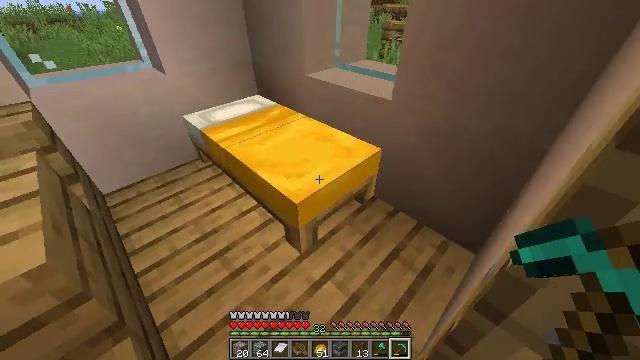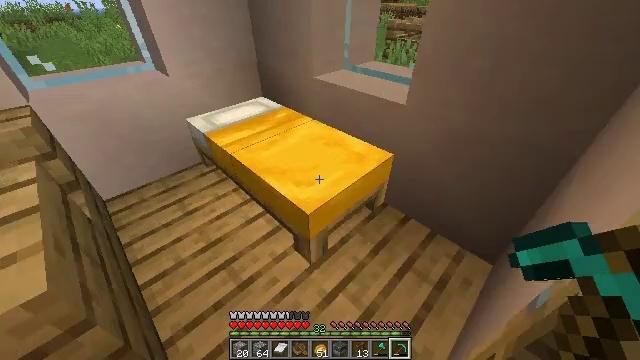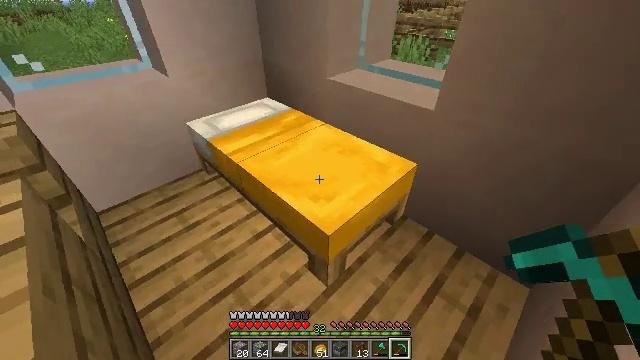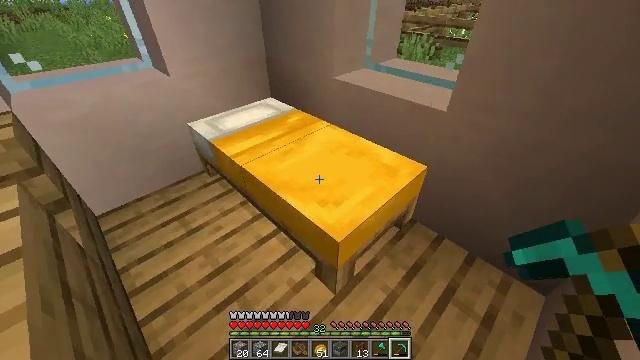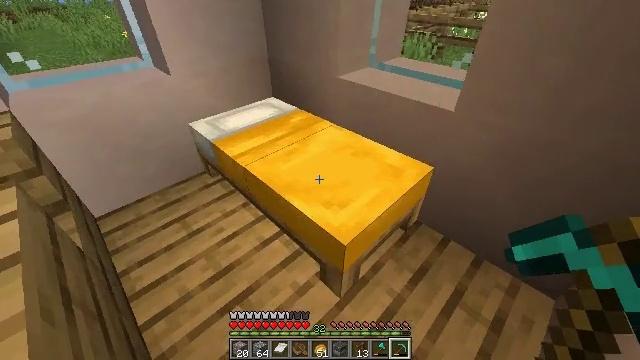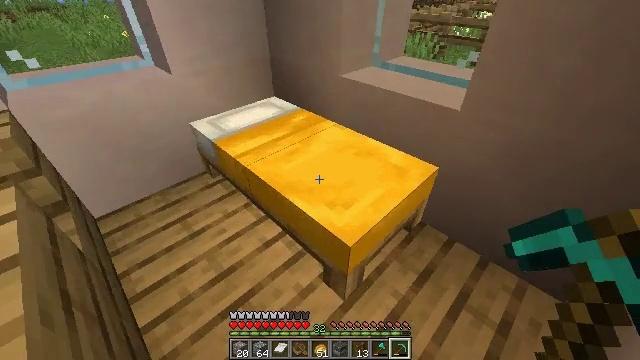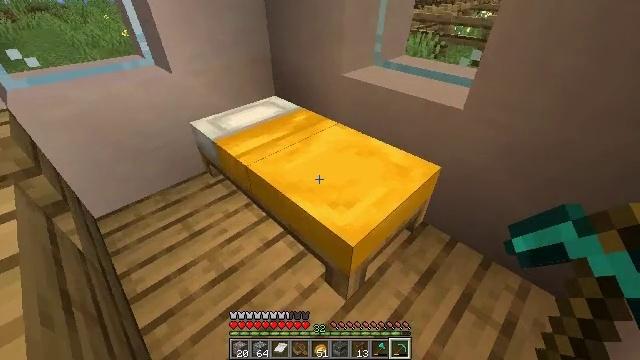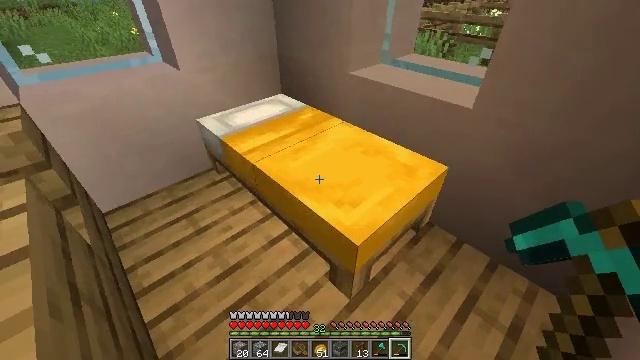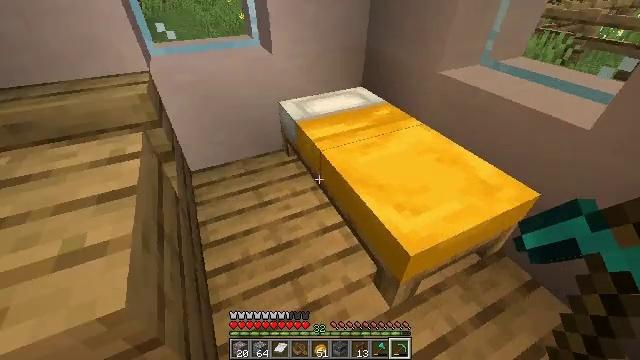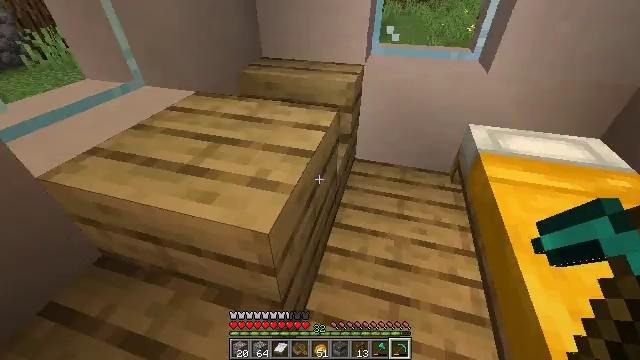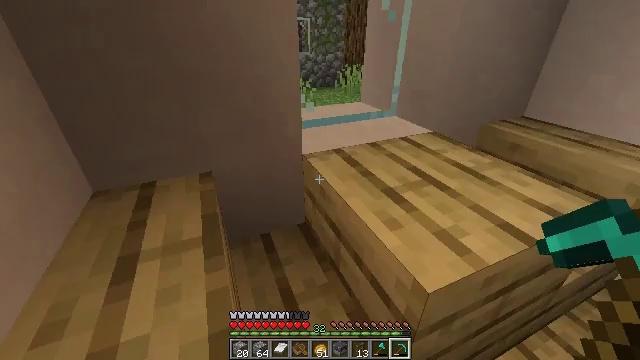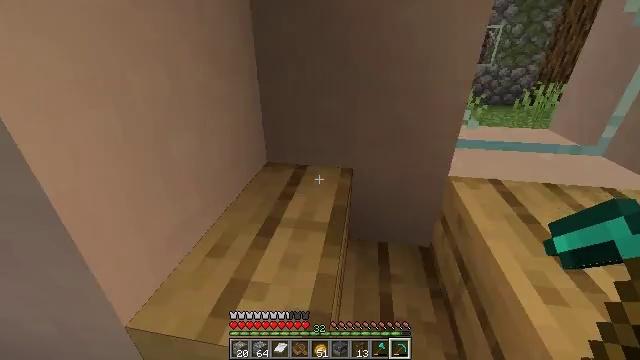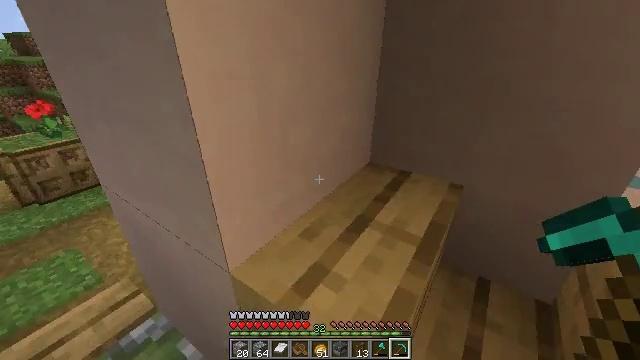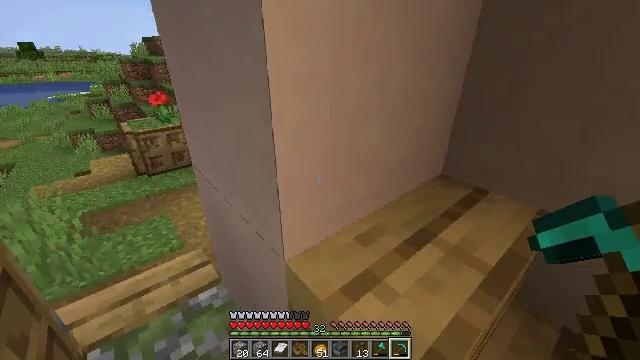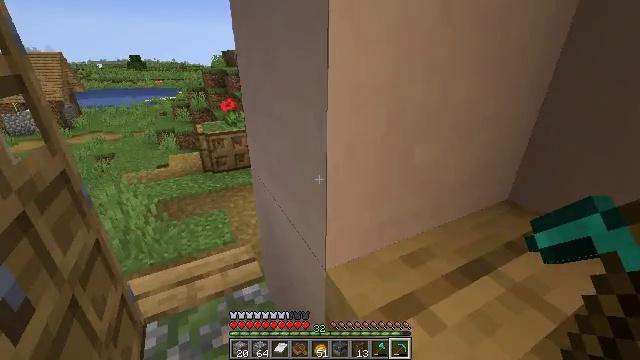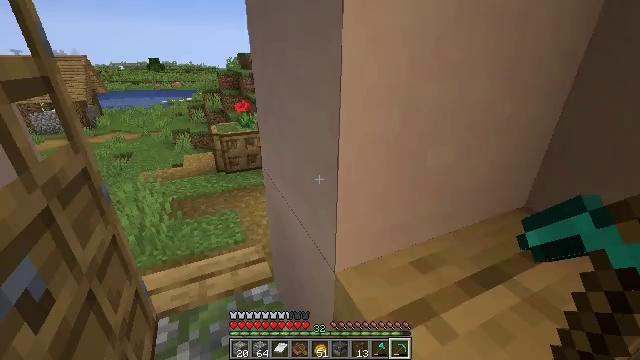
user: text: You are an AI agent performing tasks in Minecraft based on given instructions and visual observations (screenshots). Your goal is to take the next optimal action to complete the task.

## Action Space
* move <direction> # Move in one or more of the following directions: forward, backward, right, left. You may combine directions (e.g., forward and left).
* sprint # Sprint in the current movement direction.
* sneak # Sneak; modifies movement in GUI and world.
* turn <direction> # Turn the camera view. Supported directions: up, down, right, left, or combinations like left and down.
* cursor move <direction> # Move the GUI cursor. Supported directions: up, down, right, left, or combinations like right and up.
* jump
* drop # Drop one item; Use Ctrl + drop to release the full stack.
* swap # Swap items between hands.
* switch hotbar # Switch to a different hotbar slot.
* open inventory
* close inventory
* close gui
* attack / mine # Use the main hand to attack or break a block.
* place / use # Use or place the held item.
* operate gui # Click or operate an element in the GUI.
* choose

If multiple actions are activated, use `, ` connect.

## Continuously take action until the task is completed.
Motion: motion action
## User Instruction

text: Harvest carrots from the farmland.
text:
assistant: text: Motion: move left
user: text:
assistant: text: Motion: move left
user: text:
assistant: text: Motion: no_op
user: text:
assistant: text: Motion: no_op
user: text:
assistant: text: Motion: no_op
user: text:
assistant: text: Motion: no_op
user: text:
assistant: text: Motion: turn left
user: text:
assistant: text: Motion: turn left and down
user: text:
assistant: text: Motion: turn left and up
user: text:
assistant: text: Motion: turn left and up
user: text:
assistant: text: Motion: turn left and up
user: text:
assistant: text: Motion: turn left
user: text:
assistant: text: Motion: turn left
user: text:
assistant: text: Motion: turn left and up
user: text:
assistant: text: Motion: turn left
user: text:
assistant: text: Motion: turn left
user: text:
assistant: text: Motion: turn left
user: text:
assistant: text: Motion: turn left
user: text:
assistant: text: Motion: turn left
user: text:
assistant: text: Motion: move forward, turn left
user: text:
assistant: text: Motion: move forward, turn left and up
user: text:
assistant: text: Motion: move forward, turn left and up
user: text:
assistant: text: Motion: move forward
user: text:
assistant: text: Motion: move forward
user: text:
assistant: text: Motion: move forward
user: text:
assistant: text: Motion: move forward, sprint
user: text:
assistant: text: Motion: move forward, sprint
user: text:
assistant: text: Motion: move forward, sprint
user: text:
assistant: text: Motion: move forward, sprint
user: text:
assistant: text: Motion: move forward, turn right